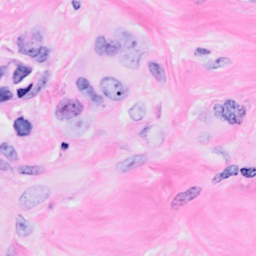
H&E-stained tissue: Breast